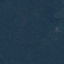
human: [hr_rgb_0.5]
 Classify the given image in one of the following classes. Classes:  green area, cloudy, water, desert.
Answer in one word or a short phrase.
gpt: green area